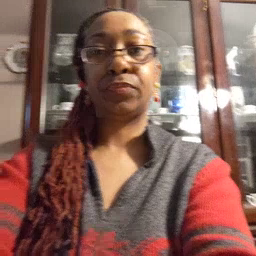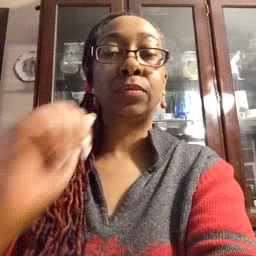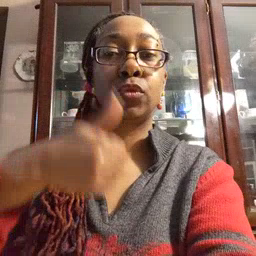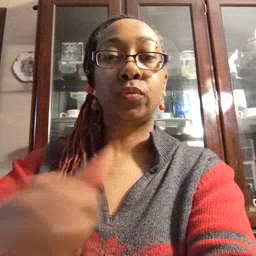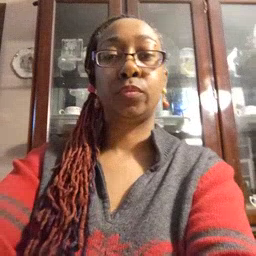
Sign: tomorrow